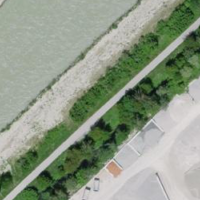
EUNIS habitat code: 56
Species observed at this site:
Centaurea scabiosa
Cirsium arvense